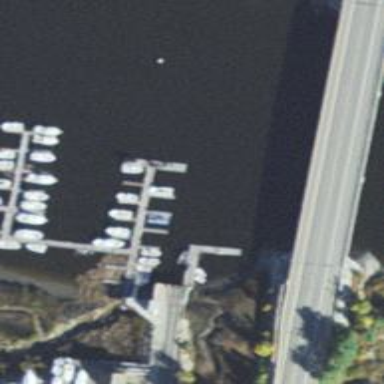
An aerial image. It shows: Pier with mooring facilities.